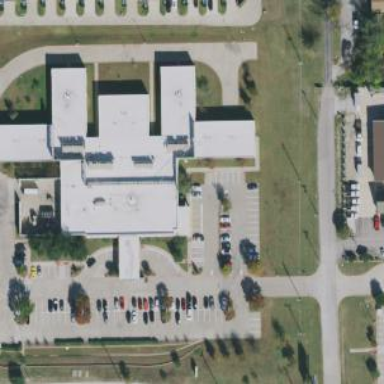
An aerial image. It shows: Healthcare facility identified as hospital.